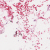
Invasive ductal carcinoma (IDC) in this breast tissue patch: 0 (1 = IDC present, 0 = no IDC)